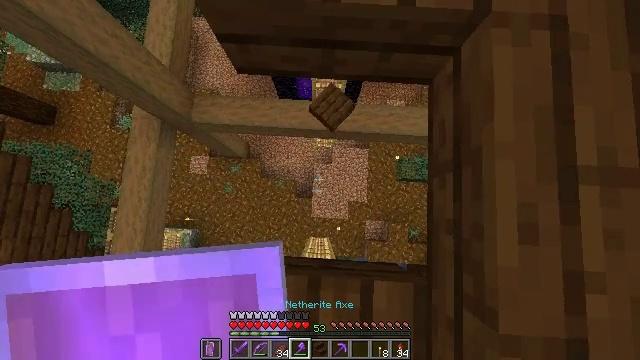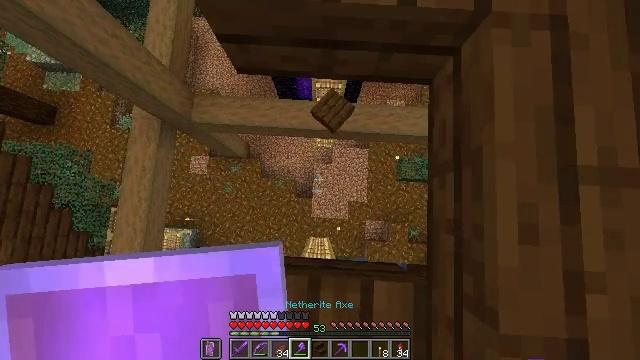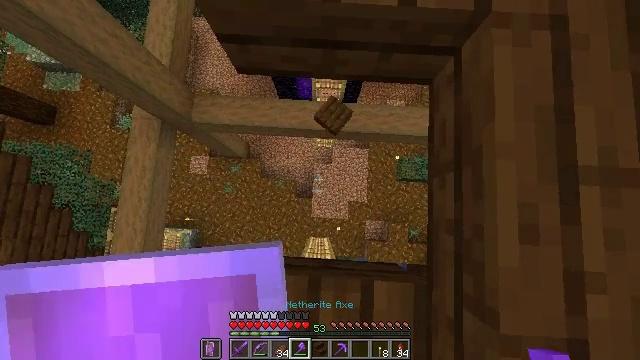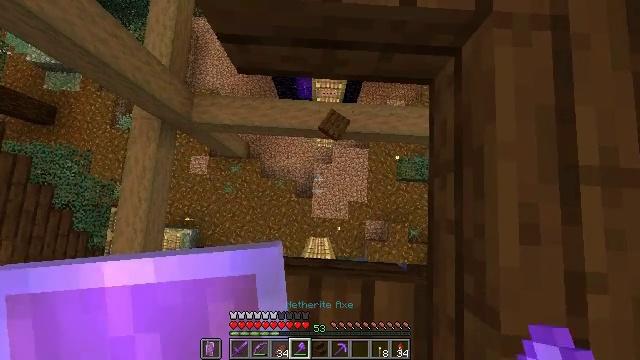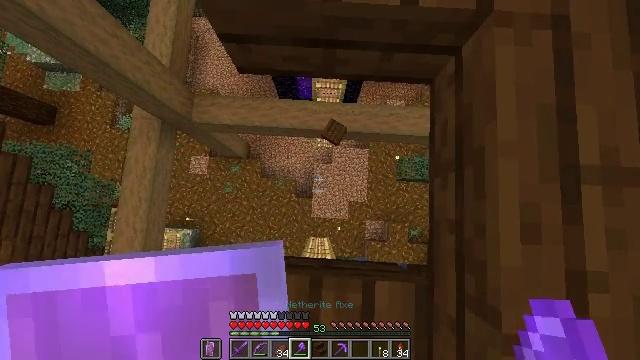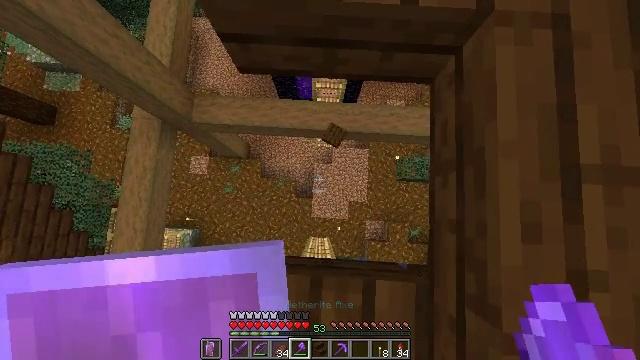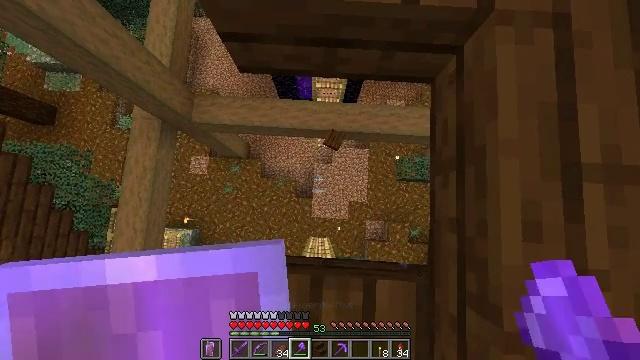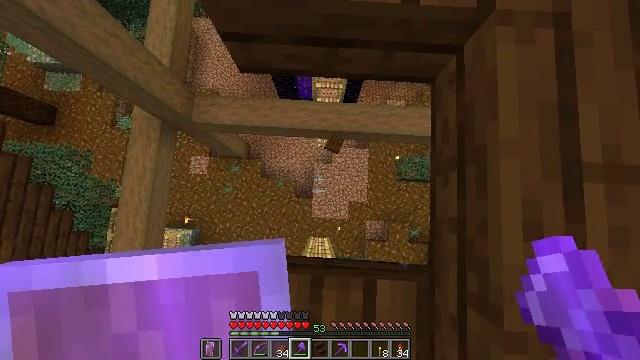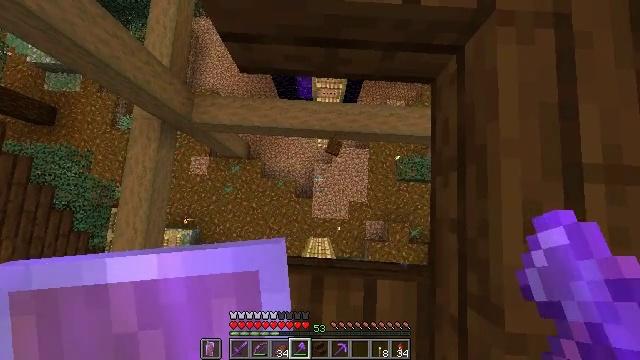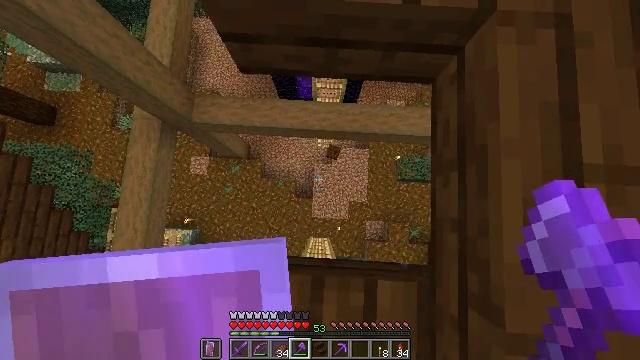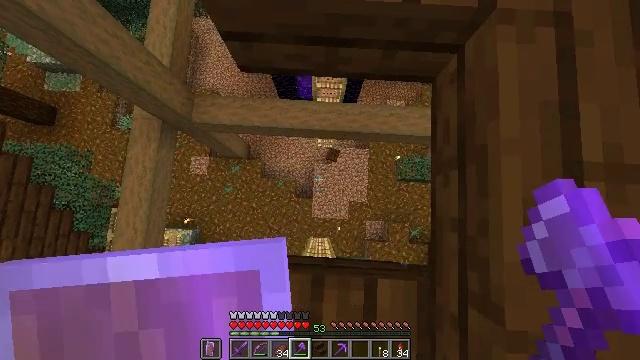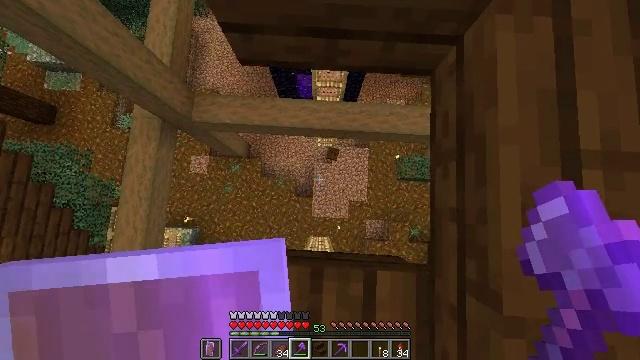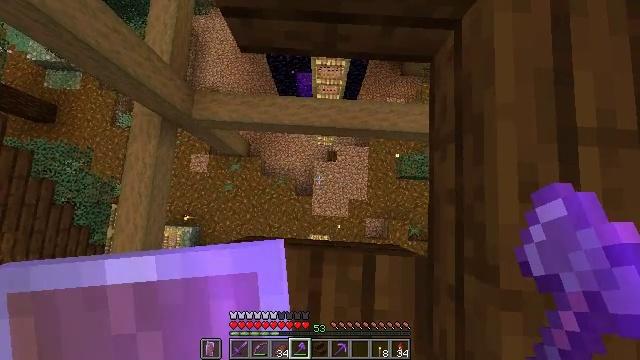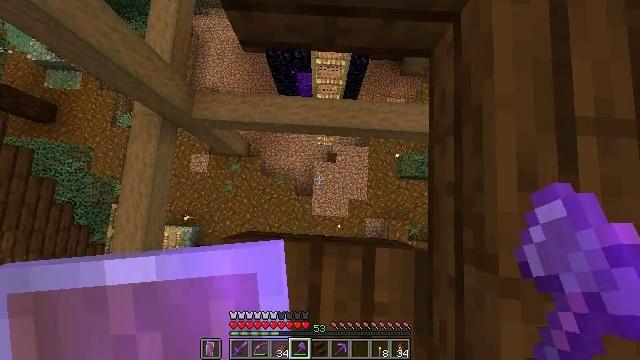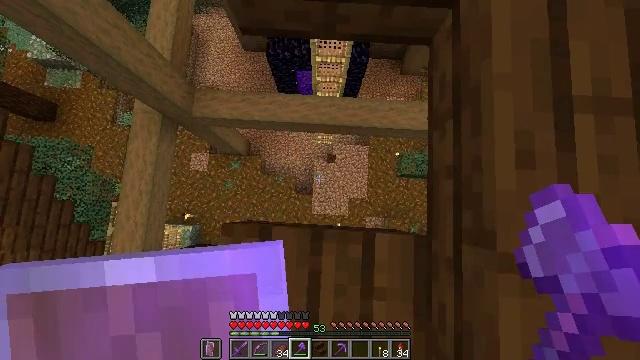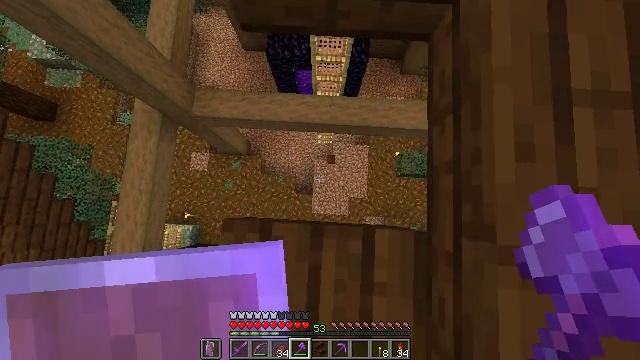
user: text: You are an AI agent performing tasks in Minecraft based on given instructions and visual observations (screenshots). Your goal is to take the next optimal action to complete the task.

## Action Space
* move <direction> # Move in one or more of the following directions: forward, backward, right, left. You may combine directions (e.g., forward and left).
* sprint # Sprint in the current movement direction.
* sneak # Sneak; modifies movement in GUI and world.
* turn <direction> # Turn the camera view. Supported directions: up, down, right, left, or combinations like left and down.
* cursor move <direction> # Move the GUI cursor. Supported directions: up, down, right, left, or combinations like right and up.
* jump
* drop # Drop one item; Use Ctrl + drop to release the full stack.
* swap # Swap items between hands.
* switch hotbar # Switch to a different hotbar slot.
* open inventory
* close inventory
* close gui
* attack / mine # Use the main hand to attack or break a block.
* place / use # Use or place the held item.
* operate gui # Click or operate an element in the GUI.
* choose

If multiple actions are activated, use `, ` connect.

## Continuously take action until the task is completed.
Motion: motion action
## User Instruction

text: Destroy the dark oak slab to recycle it.
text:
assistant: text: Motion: move forward, sneak
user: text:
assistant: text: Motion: move forward, sneak
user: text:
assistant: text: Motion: move forward, sneak
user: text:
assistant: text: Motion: sneak
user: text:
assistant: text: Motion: sneak
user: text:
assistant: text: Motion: sneak
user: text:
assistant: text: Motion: sneak
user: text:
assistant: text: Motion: sneak
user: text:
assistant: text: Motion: sneak
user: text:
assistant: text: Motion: move back, sneak
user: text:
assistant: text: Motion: move back, sneak
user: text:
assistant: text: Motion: move back, sneak
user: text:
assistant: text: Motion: move back, sneak
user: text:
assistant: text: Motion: move back, sneak
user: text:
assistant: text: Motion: move back, sneak
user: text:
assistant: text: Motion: move back, sneak
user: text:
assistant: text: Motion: move back, sneak
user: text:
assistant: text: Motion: move back, sneak, turn up
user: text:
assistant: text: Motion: move back, sneak
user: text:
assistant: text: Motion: move back, sneak
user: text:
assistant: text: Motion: move back, sneak
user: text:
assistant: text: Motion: move back, sneak
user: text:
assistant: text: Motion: move back, sneak
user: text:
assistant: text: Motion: move back, sneak
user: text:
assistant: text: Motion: move back, sneak
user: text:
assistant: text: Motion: move back, sneak, turn right and up, attack / mine
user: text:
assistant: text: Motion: move back, sneak, turn up, attack / mine
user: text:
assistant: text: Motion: move back, sneak, turn right and up, attack / mine
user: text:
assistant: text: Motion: move back, sneak, turn up, attack / mine
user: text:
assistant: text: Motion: move back, sneak, attack / mine